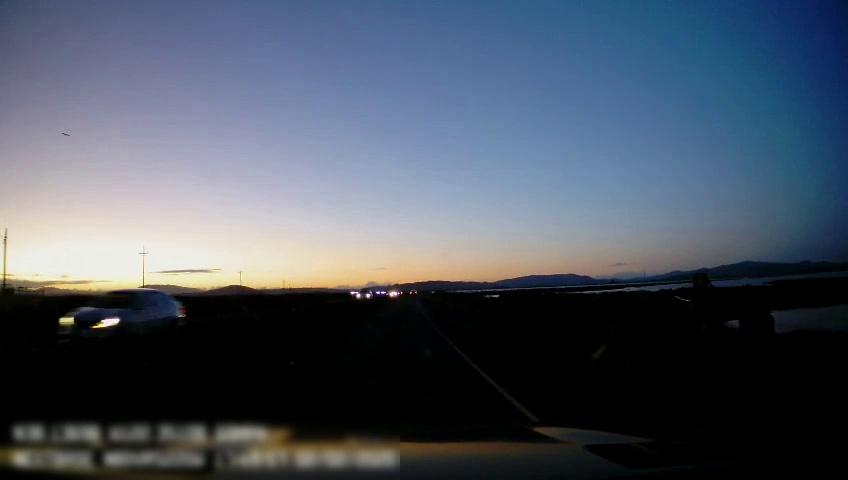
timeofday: Dusk/Dawn/Twilight
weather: Sunny
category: Drivable Space
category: Vehicles | Car
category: Vehicles | SUV
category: Lanes | Alternate Lane